Interaction volume radius: 5 \u00c5
Interaction volume height: 25 \u00c5
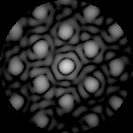
Disorder parameter: 0.3047